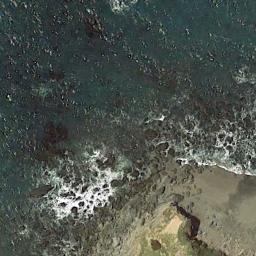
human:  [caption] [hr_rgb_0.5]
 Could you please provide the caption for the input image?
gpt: The sea washed the rocks along the coast .

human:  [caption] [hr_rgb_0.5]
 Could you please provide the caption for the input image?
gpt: The waves were blowing by the beach .

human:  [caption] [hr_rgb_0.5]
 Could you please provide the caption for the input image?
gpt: The green oceans and some small rocks .

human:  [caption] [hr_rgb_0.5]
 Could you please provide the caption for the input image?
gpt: The type of beach is rocky oceanfront and some eroded stones are in the seawater .

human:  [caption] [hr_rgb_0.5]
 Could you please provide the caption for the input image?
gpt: Many stones of different sizes are on the beach .